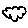
Label: cloud